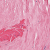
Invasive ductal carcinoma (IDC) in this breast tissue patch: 1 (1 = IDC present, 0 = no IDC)